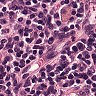
Metastatic tissue present: no